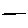
Label: line